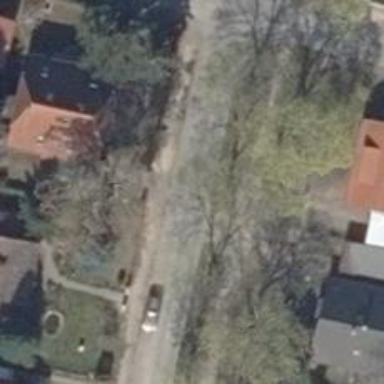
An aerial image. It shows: Driveway leading to service road.